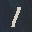
Label: 1